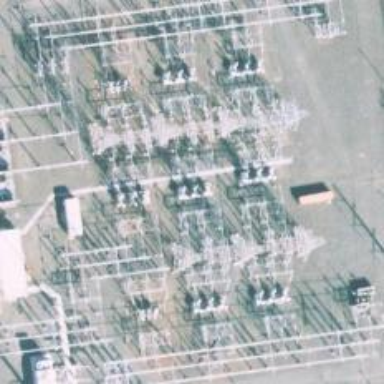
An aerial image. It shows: Switch used for power control.